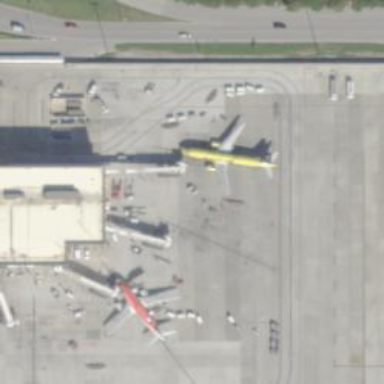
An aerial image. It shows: Airport gate.